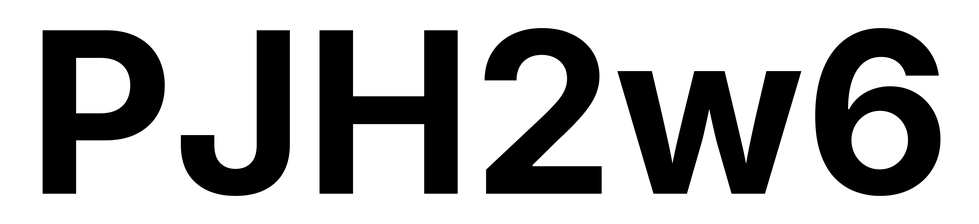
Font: Inter_Bold